Aerial crown-view tile of a tropical tree (Barro Colorado Island, Panama), acquired 20250715:
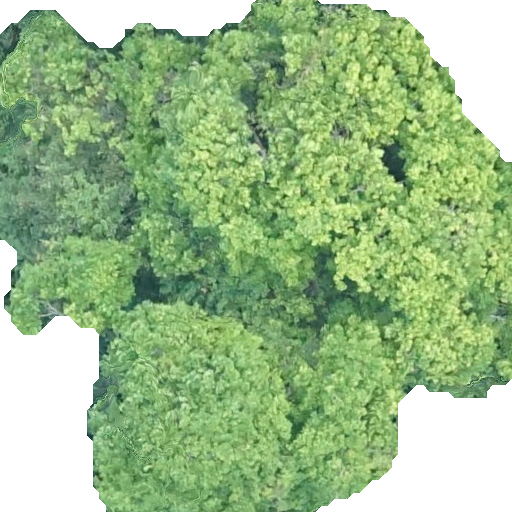
Species: Handroanthus guayacan
GBIF accepted scientific name: Handroanthus guayacan
Crown area: 331.54 m²